Question: I am trying to send email with AWS SES which,the raw email will be put in the S3, on file lambda will trigger and parse customer headers.
Example:

How can i add custom headers like
X-moto-dealerId : 4324
'''
client = boto3.client('ses')
response = client.send_email(
Source=email_from,
Destination={
'ToAddresses': [email_to]
},
Message={
'Subject': {
'Data': 'string',
'Charset': 'UTF-8'
},
'Body': {
'Text': {
'Data': generated_adf,
'Charset': 'UTF-8'
}
}
},
)
'''
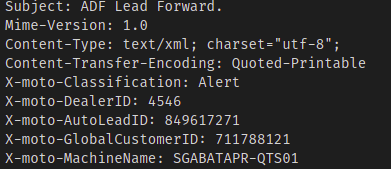
Answer: You need to use the <URL> function of boto3 instead of 'send_email'.
Some additional sources of information:
- <URL>